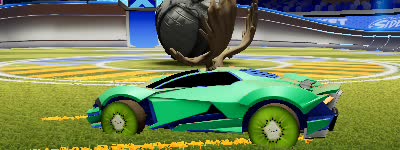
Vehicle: werewolf